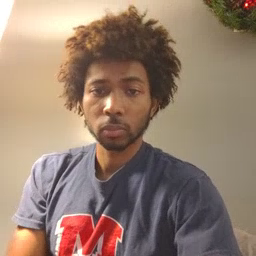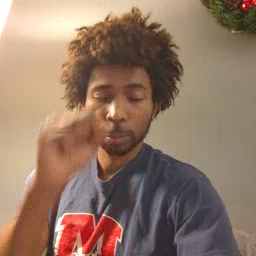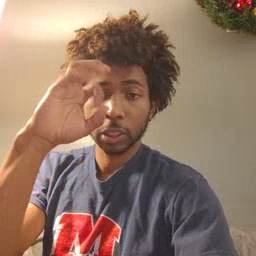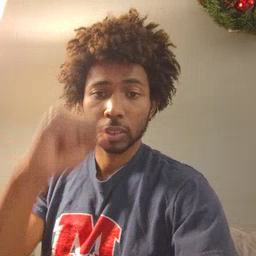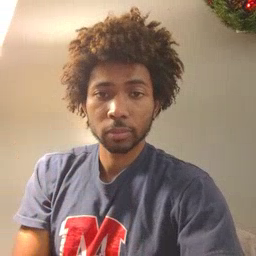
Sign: awake